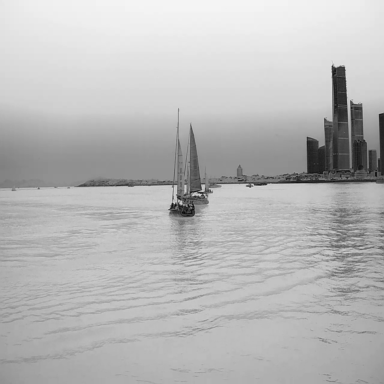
There are eight objects shown in the infrared image, including four canoes, a container_ship, and three sailboats.